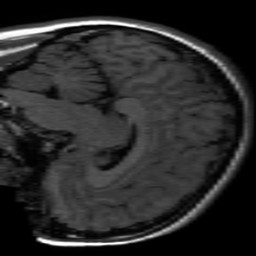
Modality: inplaneT1
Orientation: sagittal
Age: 21
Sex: female
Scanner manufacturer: ge
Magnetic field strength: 3 T
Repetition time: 2.297 s
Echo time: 0.02273 s